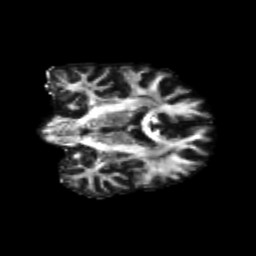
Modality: FA
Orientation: coronal
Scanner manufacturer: siemens
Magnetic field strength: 3 T
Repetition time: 8.8 s
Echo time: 0.085 s